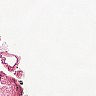
Metastatic tissue present: no